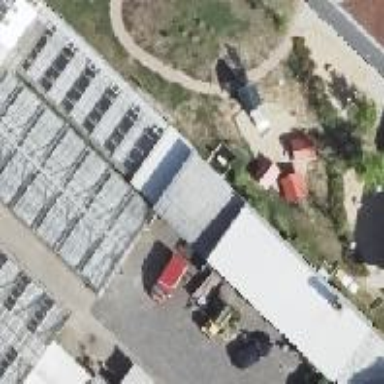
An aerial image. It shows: Greenhouse.